Interaction volume radius: 5 \u00c5
Interaction volume height: 20 \u00c5
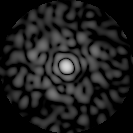
Disorder parameter: 0.842